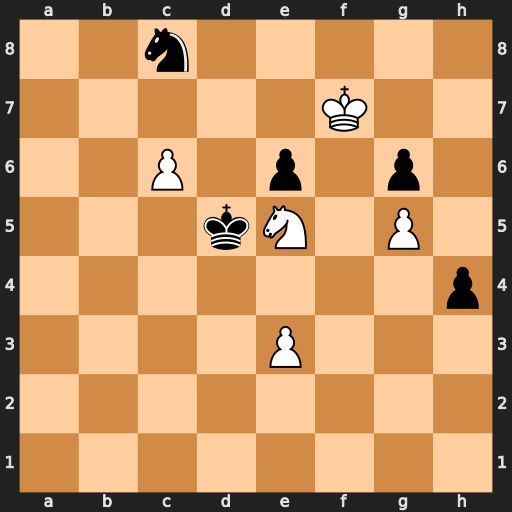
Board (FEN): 2n5/5K2/2P1p1p1/3kN1P1/7p/4P3/8/8
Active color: w
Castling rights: -
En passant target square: -
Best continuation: Nxg6 h3 Nf4+